Problem: tile_transposing (2022, finals)

*Bejeweled*™ is a classic puzzle game where the player tries to match three-in-a-row in a 2D grid of tiles by swapping pairs of adjacent tiles.

*Isblinged*™ is Hacker Cup's spinoff, played on a grid of \(R\) rows by \(C\) columns of tiles. The tile at \((i, j)\) is of an integer type \(G_{i,j}\). A *group* refers to three or more tiles of the same type, connected directly or indirectly via the four orthogonal directions (left, right, up, and down). Initially, the given grid \(G\) may already contain groups.

The player may swap two orthogonally adjacent tiles *of different types*. If the swap results in either tile being in a group of three or more tiles, then all tiles in the *newly-formed group(s)* are cleared.

For the example below (sample case 2), swapping the first two tiles in row \(1\) would clear \(9\) tiles:

{{PHOTO_ID:1310493279783732|WIDTH:700}}

On the other hand, swapping the first two tiles in the second column would clear \(12\) tiles;

{{PHOTO_ID:650302073463012|WIDTH:700}}

Note that the type-3 group is not cleared because it doesn't contain a swapped tile.

Please find the *sum* of tiles that would be cleared over all possible theoretical swaps of ordered pairs of tiles \(G_{i_1, j_1}\) and \(G_{i_2, j_2}\) such that \(|i_1 - i_2| + |j_1 - j_2| = 1\) and \(G_{i_1, j_1} \ne G_{i_2, j_2}\).

# Constraints

\(1 \le T \le 105\)
\(1 \le R, C \le 3000\)
\(1 \le G_{i,j} \le 10^9\)

The sum of \(R*C\) across all test cases is at most \(40{,}000{,}000\).

# Input Format

Input begins with an integer \(T\), the number of cases. For each case, there is first a line containing two space-separated integers, \(R\) and \(C\). Then, \(R\) lines follow, the \(i\)th of which contains \(C\) space-separated integers \(G_{i,1..C}\).

# Output Format

For the \(i\)th case, print a line containing `"Case #i: "` followed by a single integer, the sum of tiles that can be cleared with a single swap.

# Sample Explanation

In the first sample case:
- \(G_{1,1}\), \(G_{1,3}\), and \(G_{2,3}\) can't be swapped with anything that leads to any tiles being cleared.
- \(G_{1,2}\) can be swapped with the type-2 tile below to clear \(3\) tiles.
- \(G_{2,1}\) can be swapped with the type-2 tile right of it to clear \(3\) tiles.
- \(G_{2,2}\) can be swapped with either the type-1 cell above or to the left, each clearing \(3\) tiles.

The answer is therefore \(3 + 3 + 2*3 = 12\).

In the second sample case, the unordered pairs of swaps clearing non-zero numbers of tiles are:
- \(G_{1,1} \leftrightarrow G_{1,2} \): clearing \(9\) tiles
- \(G_{1,2} \leftrightarrow G_{1,3} \): clearing \(5 + 3 = 8\) tiles
- \(G_{1,2} \leftrightarrow G_{2,1} \): clearing \(9 + 3 = 12\) tiles
- \(G_{1,3} \leftrightarrow G_{2,3} \): clearing \(5\) tiles
- \(G_{1,4} \leftrightarrow G_{2,4} \): clearing \(4\) tiles
- \(G_{2,2} \leftrightarrow G_{2,3} \): clearing \(6\) tiles
- \(G_{2,2} \leftrightarrow G_{3,2} \): clearing \(4\) tiles
- \(G_{2,4} \leftrightarrow G_{2,5} \): clearing \(4\) tiles
- \(G_{3,1} \leftrightarrow G_{3,2} \): clearing \(4\) tiles

Doubling the sum for ordered pairs, we get \(2*(9+8+12+5+4+6+4+4+4) = 112\).

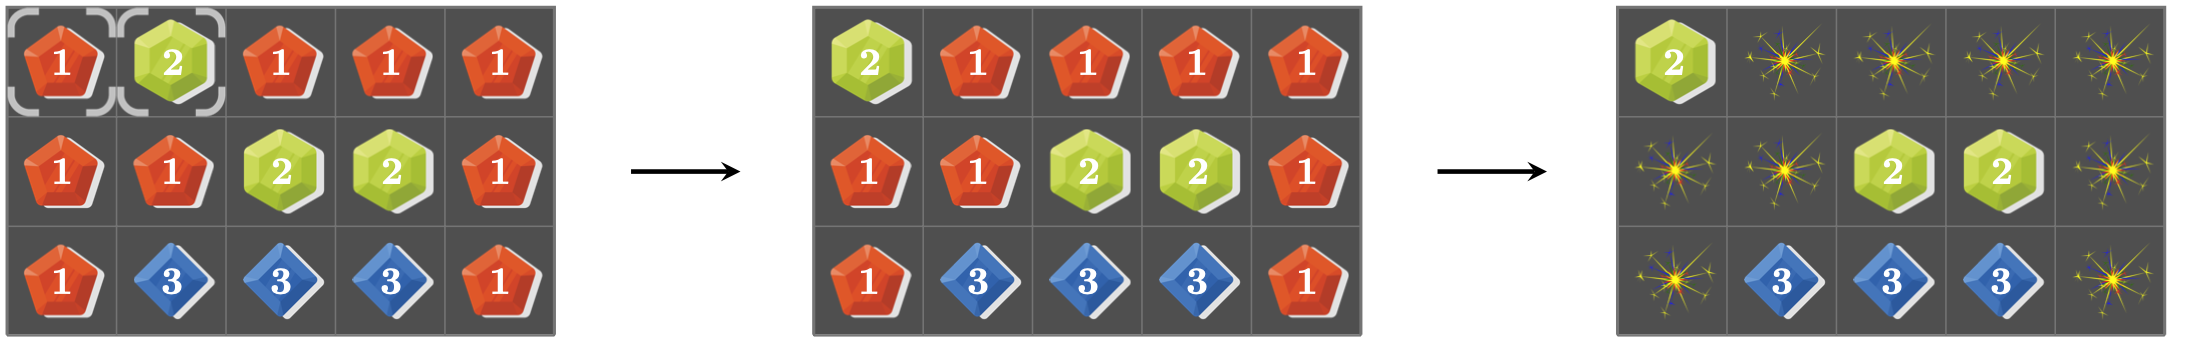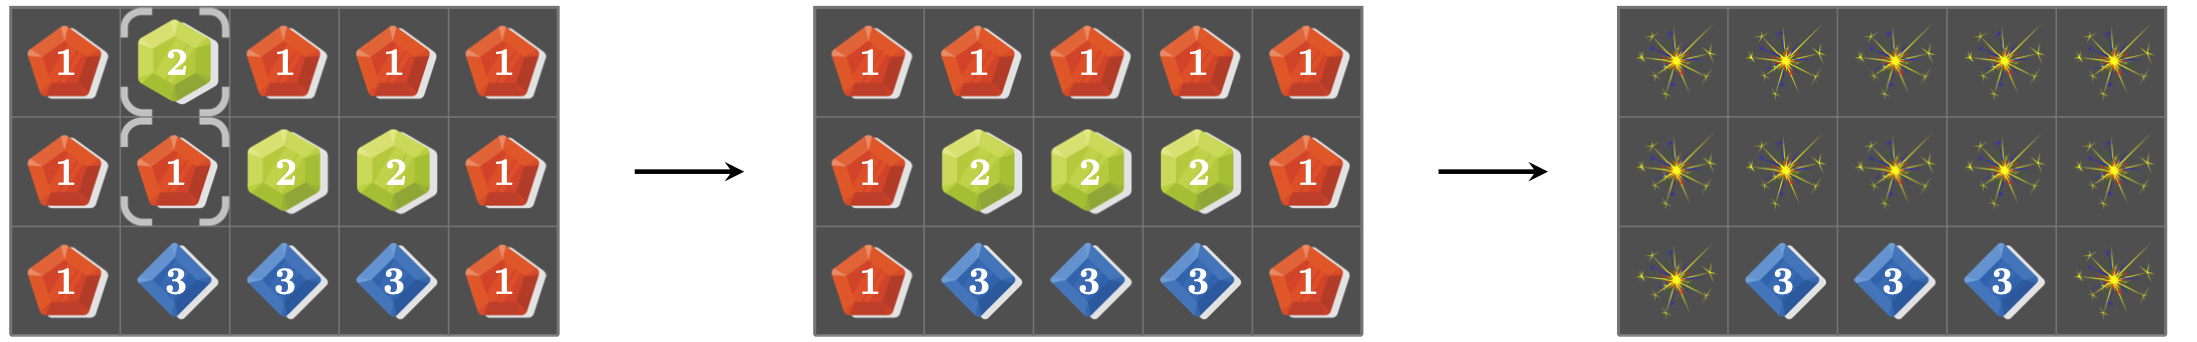

Sample input:
3
2 3
1 1 2
1 2 3
3 5
1 2 1 1 1
1 1 2 2 1
1 3 3 3 1
4 4
1 1 1 4
1 2 1 1
3 2 3 4
3 2 2 2

Sample output:
Case #1: 12
Case #2: 112
Case #3: 74

Solution:
Instead of swapping, first imagine shifting a tile \(G_{i,j}\) to replace an adjacent cell at \((i', j')\), leaving behind an empty space (instead of a different tile). Many things can happen:
- The tile itself can be disconnected from its old group.
- The tile can become connected to a new group.
- The tile, moving away, can break up its old group into multiple parts.
- The tile, at its new location, can merge different pre-existing groups into one.

Let \(C(i, j, i', j')\) denote the number of type-\(G_{i, j}\) tiles that will be connected to \((i', j')\) after shifting \(G_{i, j}\) to \((i', j')\). We can individually compute \(C(i, j, i', j') + C(i', j', i, j)\) to get the total number of tiles cleared in a single swap \(G_{i, j} \leftrightarrow G_{i',j'}\). The challenge is doing so efficiently.

We can build a graph with a node for each tile and an edge for every pair of adjacent tiles of the same type. There will be \(V = R*C \le 9{,}000{,}000\) nodes and \(E = O(4*R*C)\) edges. We could then theoretically solve the [dynamic connectivity](https://en.wikipedia.org/wiki/Dynamic_connectivity) problem to simulate adding/removing edges for each swap, and querying connected component sizes. Actually, we would only need to delete edges (decremental connectivity), query all neighbors of the new cell, and roll back the deletion using a persistent data structure. Unfortunately, even decremental connectivity is difficult to perform efficiently on general graphs.

Instead, we can try taking advantage of the structure of the graph. If we decompose the graph into [biconnected components](https://en.wikipedia.org/wiki/Biconnected_component) (BCCs), we see that the entire graph is a forest of block-cut trees (one for each tile group) connected by bridges at cut vertices (articulation points). For example, the cut vertices of the second sample case is denoted by asterisks:

```
1  2  1  1* 1*
1* 1  2  2  1*
1  3  3* 3  1
```

When we shift \(G_{i, j}\) to a neighboring cell \((i', j')\), there are two cases:

_Case 1_: Tile \(G_{i, j}\) was not a cut vertex: All tiles of the original group will remain connected, except maybe the shifted tile itself. Then, \(C(i, j, i', j')\) can be computed by summing the sizes of groups of type \(G_{i,j}\) that are connected to \((i', j')\). Note that neighbors can be in the same group as each other, or in \(G_{i, j}\)'s original group. We'll need a way to check the connectness of two arbitrary nodes to avoid double counting.

_Case 2_: Tile \(G_{i, j}\) was a cut vertex: We'll need a way to temporarily disconnect it before calculating the group sizes connected to \((i', j')\). The number of edges for the cut vertex (a.k.a. its color) can only be \(2\) or \(3\), for if all \(4\) neighbors were filled, the swap wouldn't be possible.

\(2\)-colored cut vertex examples:
```
1 1* 1     1 1*
             1* 1
```
\(3\)-colored cut vertex example:
```
  1 1
1 1*
  1 1
```

In the above cases, each cut vertex is always in its own BCC block, so disconnecting the node is the same as disconnecting the entire block in the block forest.

Working through examples by hand, we see that the only way for a cut vertex to *not* be in its own size-\(1\) block is as follows (left). We have a \(2\)-colored cut vertex but its block is the entire loop:
```
  1 1 1 1 1           1 1 1 1 1          1 1 1 1 1
  1       1           1       1          1   1   1
1 1* ...  1   -->   1   1 1   1   or   1   1 1   1
  1       1           1       1          1       1
  1 1 1 1 1           1 1 1 1 1          1 1 1 1 1
```

In this case, the shifted tile may become connected to a different group (middle), or to its own group again (right). Here, we can skip the disconnection/rolling back and just get the total group sizes of the other \(3\) neighbors of \((i', j')\). We'll only add \(1\) if the tile did not get reconnected to its original group.

With these observations, we can obtain the answer by solving dynamic connectivity on the block forest. For each condensed block node, we'll store the number of actual nodes in the block, a.k.a. the block size. We'll need to efficiently:

- delete an edge (and undo the deletion)
- check connectivity
- query an aggregate function (here, the sum of BCC block sizes) for an entire block tree

One way is with a link-cut forest modified to handle [subtree aggregates](https://usaco.guide/adv/link-cut-tree?lang=cpp#link-cut-tree---subtrees) (full tree queries are just a special case), which can be done with [virtual subtrees](https://codeforces.com/blog/entry/67637#comment-650436). This was the intended solution, and directly supports all of the operations we need. Other approaches include persistent disjoint set union, DFS, and bookkeeping of node component sizes.

Biconnected components and cut vertices can be computed in \(\mathcal{O}(V + E)\) time using Tarjan's algorithm. For each \(C(i, j, i', j')\) calculation, we'll do a constant number of cuts, connectivity checks, and queries on the link-cut forest, taking \(\mathcal{O}(\log V)\) time among them. The overall time complexity to compute the answer across all possible swaps is therefore \(\mathcal{O}(E + V \log V)\).

#include <algorithm>
#include <cstring>
#include <iostream>
#include <stack>
#include <tuple>
#include <unordered_set>
#include <vector>
using namespace std;

const int LIM = 3005;
const int MAXN = LIM * LIM;

vector<int> adj[MAXN];
unordered_set<int> cutpoints;
vector<int> comp;
vector<vector<int>> bcc, bcc_adj;

void reset_edges() {
  for (int i = 0; i < MAXN; i++) {
    adj[i].clear();
  }
}

void add_edge(int u, int v) {
  adj[u].push_back(v);
  adj[v].push_back(u);
}

void tarjan(int N) {
  cutpoints.clear();
  bcc.clear();
  comp.assign(N, -1);
  vector<int> vis(N), parent(N, -1), children(N), tin(N), pushed(N), low(N);
  vector<bool> is_cut(N);
  int curr_root = 0;
  stack<tuple<int, int, int>> dfs;
  stack<int> st;
  for (int i = 0; i < N; i++) {
    if (vis[i]) {
      continue;
    }
    vis[i] = ++curr_root;
    tin[i] = 0;
    int timer = 1;
    dfs.push({i, 0, 0});
    while (!dfs.empty()) {
      auto [u, j, t] = dfs.top();
      low[u] = t;
      if (!pushed[u]) {
        st.push(u);
        pushed[u] = 1;
      }
      if (j == (int)adj[u].size()) {
        if ((parent[u] == -1 && children[u] >= 2) ||
            (parent[u] != -1 && is_cut[u])) {
          cutpoints.insert(u);
        }
        if (t >= tin[u]) {
          vector<int> component;
          do {
            int v = st.top();
            component.push_back(v);
            comp[v] = bcc.size();
            st.pop();
          } while (comp[u] == -1);
          bcc.push_back(component);
        }
        dfs.pop();
        continue;
      }
      int v = adj[u][j];
      if (parent[u] == v) {
        get<1>(dfs.top())++;
        continue;
      }
      if (vis[v] == 0) {
        vis[v] = curr_root;
        parent[v] = u;
        children[u]++;
        dfs.push({v, 0, timer});
        tin[v] = timer++;
        continue;
      }
      is_cut[u] = is_cut[u] || low[v] >= tin[u];
      if (vis[v] == curr_root && comp[v] == -1 && low[v] < t) {
        get<2>(dfs.top()) = low[v];
      }
      get<1>(dfs.top())++;
    }
  }
  bcc_adj.assign(bcc.size(), {});
  for (int i = 0; i < N; i++) {
    for (int j = 0; j < (int)adj[i].size(); j++) {
      if (comp[i] != comp[adj[i][j]]) {
        bcc_adj[comp[i]].push_back(comp[adj[i][j]]);
      }
    }
  }
}

template <class Value>
class LinkCut {
  struct Node {
    int ch[2] = {0, 0}, p = 0;
    Value self = 0, path = 0;  // Path aggregates
    Value sub = 0, vir = 0;    // Subtree aggregates
    bool flip = 0;             // Lazy tags
  };

  vector<Node> T;

  void push(int x) {
    if (x == 0 || !T[x].flip) {
      return;
    }
    int l = T[x].ch[0], r = T[x].ch[1];
    T[l].flip ^= 1;
    T[r].flip ^= 1;
    swap(T[x].ch[0], T[x].ch[1]);
    T[x].flip = 0;
  }

  void pull(int x) {
    int l = T[x].ch[0], r = T[x].ch[1];
    push(l);
    push(r);
    T[x].path = T[l].path + T[x].self + T[r].path;
    T[x].sub = T[x].vir + T[l].sub + T[r].sub + T[x].self;
  }

  void set(int x, int d, int y) {
    T[x].ch[d] = y;
    T[y].p = x;
    pull(x);
  }

  void splay(int x) {
    auto dir = [&](int x) {
      int p = T[x].p;
      if (p == 0) {
        return -1;
      }
      return T[p].ch[0] == x ? 0 : T[p].ch[1] == x ? 1 : -1;
    };
    auto rotate = [&](int x) {
      int y = T[x].p, z = T[y].p, dx = dir(x), dy = dir(y);
      set(y, dx, T[x].ch[!dx]);
      set(x, !dx, y);
      if (~dy) {
        set(z, dy, x);
      }
      T[x].p = z;
    };
    for (push(x); ~dir(x);) {
      int y = T[x].p, z = T[y].p;
      push(z);
      push(y);
      push(x);
      int dx = dir(x), dy = dir(y);
      if (~dy) {
        rotate(dx != dy ? x : y);
      }
      rotate(x);
    }
  }

  int access(int x) {
    int v = 0;
    for (int u = x; u != 0; u = T[u].p) {
      splay(u);
      int &ov = T[u].ch[1];
      T[u].vir += T[ov].sub;
      T[u].vir -= T[v].sub;
      ov = v;
      pull(u);
      v = u;
    }
    splay(x);
    return v;
  }

  void reroot(int x) {
    access(x);
    T[x].flip ^= 1;
    push(x);
  }

 public:
  LinkCut(int n = 0) : T(n + 1) {}

  void Init(int u, Value v) {
    T[++u].self = v;
    pull(u);
  }

  void Reset(int n) {
    T.clear();
    T.resize(n + 1);
  }

  void Link(int u, int v) {
    if (u == v || LCA(u, v) != -1) {
      return;
    }
    reroot(++u);
    access(++v);
    T[v].vir += T[u].sub;
    T[u].p = v;
    pull(v);
  }

  void Cut(int u, int v) {
    if (u == v || LCA(u, v) == -1) {
      return;
    }
    reroot(++u);
    access(++v);
    T[v].ch[0] = T[u].p = 0;
    pull(v);
  }

  // Rooted tree LCA. Returns -1 if u and v aren't connected.
  int LCA(int u, int v) {
    if (++u == ++v) {
      return u;
    }
    access(u);
    int ret = access(v);
    return T[u].p ? ret : -1;
  }

  // Query subtree of u where v is outside the subtree.
  // Pass u = v to get the aggregate for the entire tree containing u.
  Value Subtree(int u, int v) {
    reroot(++v);
    access(++u);
    return T[u].vir + T[u].self;
  }

  Value Path(int u, int v) {
    reroot(++u);
    access(++v);
    return T[v].path;
  }

  void Update(int u, Value v) {
    access(++u);
    T[u].self = v;
    pull(u);
  }
};

// Main algorithm.

int R, C;
int G[LIM][LIM];
LinkCut<int> lcf;

inline int getn(int r, int c) { return r * C + c; }
inline int getr(int n) { return n / C; }
inline int getc(int n) { return n % C; }

// Size of group connected to (r2, c2) after swapping (r1, c1) to (r2, c2).
int num_cleared(int r1, int c1, int r2, int c2) {
  int res = 0;
  int u = getn(r1, c1), cu = comp[u];
  // If u is a cutpoint, disconnect it from all neighboring BCCs.
  if (cutpoints.count(u)) {
    for (int v : adj[u]) {
      int cv = comp[v];
      if (cu != cv) {
        lcf.Cut(cu, cv);
      }
    }
  }
  // Get a representative for each neighboring group of (r2, c2).
  unordered_set<int> seen_groups;
  bool seen_orig = false;  // Whether we've seen the original group of cu.
  for (auto [dr, dc] : {pair{-1, 0}, {0, 1}, {1, 0}, {0, -1}}) {
    int r3 = r2 + dr, c3 = c2 + dc;
    if (r3 < 0 || r3 >= R || c3 < 0 || c3 >= C) {
      continue;
    }
    if (!(r1 == r3 && c1 == c3) && G[r1][c1] == G[r3][c3]) {
      int cv = comp[getn(r3, c3)];
      bool seen = false;  // Have we seen the same group?
      for (int cmp : seen_groups) {
        if (lcf.LCA(cv, cmp) != -1) {
          seen = true;
          break;
        }
      }
      if (!seen) {
        if (lcf.LCA(cu, cv) != -1) {
          seen_orig = true;
        }
        res += lcf.Subtree(cv, cv);
        seen_groups.insert(cv);
      }
    }
  }
  // If we didn't encounter the original component, add 1 for the cell itself.
  if (!seen_orig) {
    res++;
  }
  // Undo disconnections.
  if (cutpoints.count(u)) {
    for (int v : adj[u]) {
      int cv = comp[v];
      if (cu != cv) {
        lcf.Link(cu, cv);
      }
    }
  }
  return res >= 3 ? res : 0;
}

long long solve() {
  reset_edges();
  // Build graph.
  for (int r = 0; r < R; r++) {
    for (int c = 0; c < C; c++) {
      for (auto [dr, dc] : {pair{0, 1}, {1, 0}}) {
        int r2 = r + dr, c2 = c + dc;
        if (r2 < 0 || r2 >= R || c2 < 0 || c2 >= C) {
          continue;
        }
        if (G[r][c] == G[r2][c2]) {
          add_edge(getn(r, c), getn(r2, c2));
        }
      }
    }
  }
  // Compute BCC and block forest.
  tarjan(R * C);
  int bcc_nodes = (int)bcc.size();
  // Create link-cut forest from BCC.
  lcf.Reset(bcc_nodes);
  for (int i = 0; i < bcc_nodes; i++) {
    lcf.Init(i, bcc[i].size());
  }
  for (int i = 0; i < bcc_nodes; i++) {
    for (int j : bcc_adj[i]) {
      lcf.Link(i, j);
    }
  }
  // Try swapping each neighbor.
  long long ans = 0;
  for (int r = 0; r < R; r++) {
    for (int c = 0; c < C; c++) {
      // Only check right and bottom for ordered pairs.
      for (auto [dr, dc] : {pair{0, 1}, {1, 0}}) {
        int r2 = r + dr, c2 = c + dc;
        if (r2 < 0 || r2 >= R || c2 < 0 || c2 >= C) {
          continue;
        }
        if (G[r][c] != G[r2][c2]) {
          ans += num_cleared(r, c, r2, c2) + num_cleared(r2, c2, r, c);
        }
      }
    }
  }
  return 2 * ans;
}

int main() {
  ios_base::sync_with_stdio(false);
  cin.tie(nullptr);
  int T;
  cin >> T;
  for (int t = 1; t <= T; t++) {
    memset(G, 0, sizeof G);
    cin >> R >> C;
    for (int r = 0; r < R; r++) {
      for (int c = 0; c < C; c++) {
        cin >> G[r][c];
      }
    }
    cout << "Case #" << t << ": " << solve() << endl;
  }
  return 0;
}